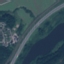
Land use / land cover class: Highway